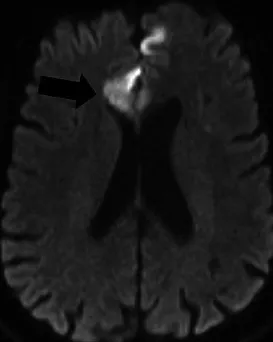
MRI of the brain (axial section) with diffusion-weighted imaging sequence showing areas of diffusion restriction in the bilateral frontal region.
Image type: radiology (mri)